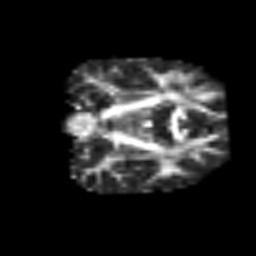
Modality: FA
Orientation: coronal
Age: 58
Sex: male
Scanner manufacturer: siemens
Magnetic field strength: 3 T
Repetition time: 3.2 s
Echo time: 0.081 s